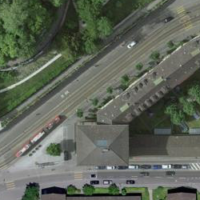
EUNIS habitat code: 57
Species observed at this site:
Certhia brachydactyla
Corvus corone
Podarcis muralis
Coloeus monedula
Sylvia atricapilla
Columba palumbus
Ophrys apifera
Parus major
Erithacus rubecula
Phoenicurus ochruros
Sitta europaea
Rumex obtusifolius
Quercus ilex